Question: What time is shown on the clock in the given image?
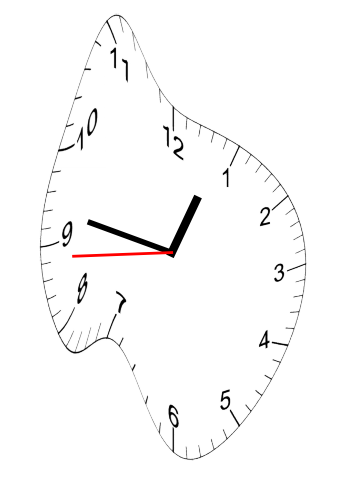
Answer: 12:46:44